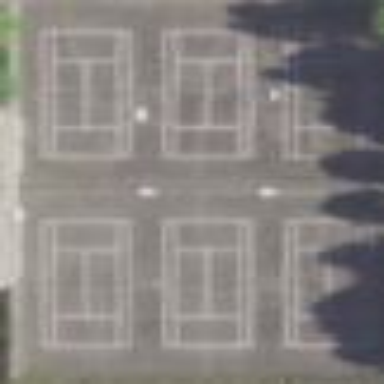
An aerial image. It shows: Paved tennis court in leisure land pitch.